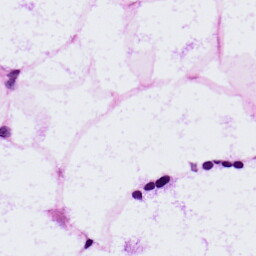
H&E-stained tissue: LymphNode